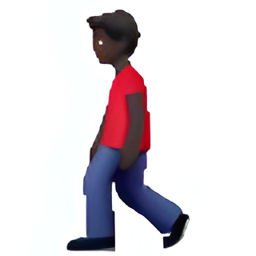
Name: pedestrian
Emoji: 🚶🏿
Group: People & Body
Sub-group: person-activity